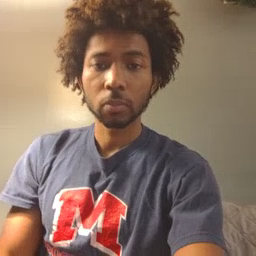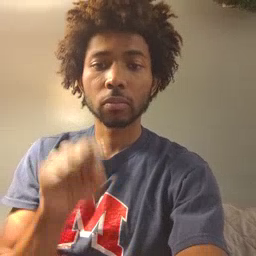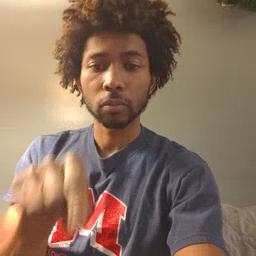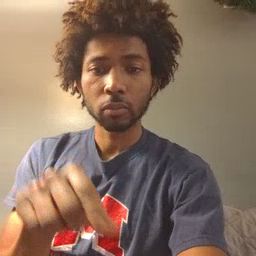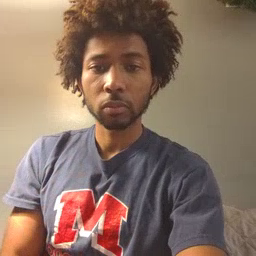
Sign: there